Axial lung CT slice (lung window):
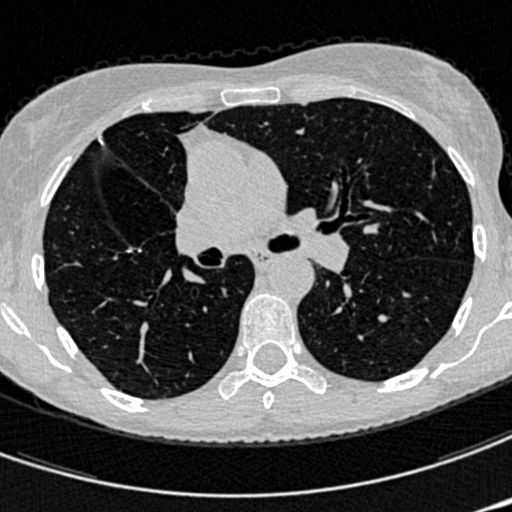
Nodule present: no